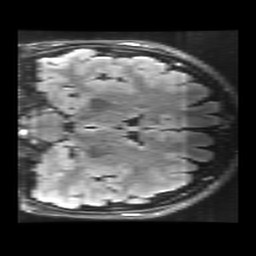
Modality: FLAIR
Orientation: coronal
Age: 20
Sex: female
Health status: healthy
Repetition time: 12 s
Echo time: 0.09782 s